Question: I'm new to python and learn to plot graph with matplotlib.
I try to plot vector that point from to .
'''
import matplotlib.pyplot as plt
O = [0, 0]
V = [2, 1]
plt.quiver(O[0], O[1], V[0], V[1], units='xy', scale=1, color='r')
plt.xlim(-3, 3)
plt.ylim(-3, 3)
plt.grid()
plt.show()
'''

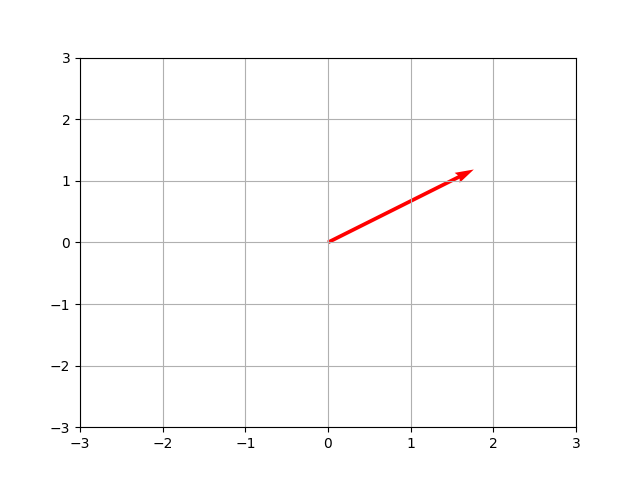
Answer: You should specify also the parameters:
- 'angles = 'xy''- 'scale_units = 'xy''
Read the <URL> for more information on those parameters.
Full line of code:
'''
plt.quiver(O[0], O[1], V[0], V[1], units = 'xy', angles = 'xy', scale = 1, scale_units = 'xy', color = 'r')
'''
<URL>